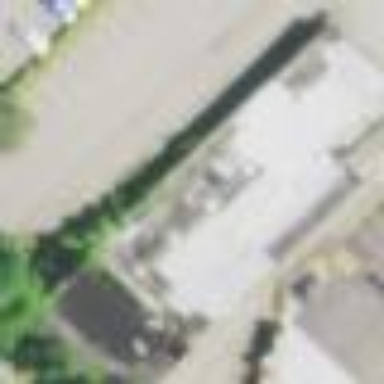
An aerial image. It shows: Commercial building.